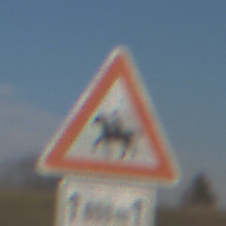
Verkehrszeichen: ReiterRechts
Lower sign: LaengeEinerStrecke1
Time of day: MorningAfternoon
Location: Outdoor (Nature)
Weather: PartlyCloudy
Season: NotSpecified
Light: Natural